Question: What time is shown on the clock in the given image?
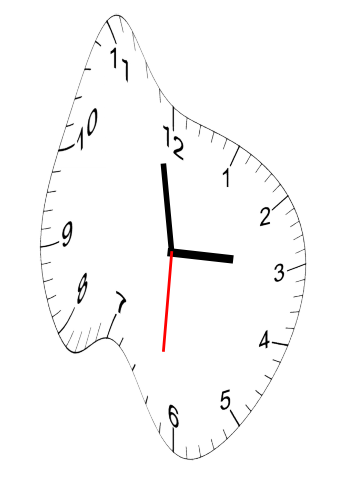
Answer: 02:58:31